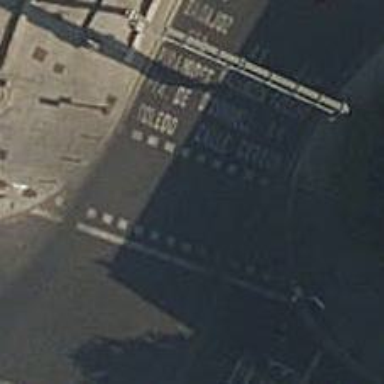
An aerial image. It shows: Road with traffic signals at the crossing.